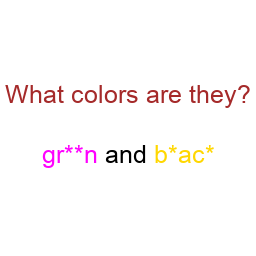
Color: magenta, gold
Color name shown: green, black
Background color: white
Question text color: brown